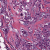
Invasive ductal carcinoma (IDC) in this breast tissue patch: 0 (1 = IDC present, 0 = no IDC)